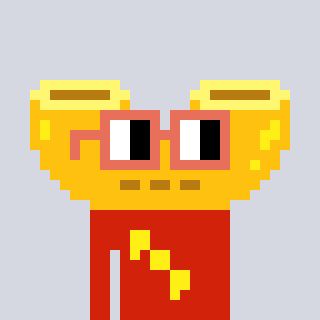
a pixel art character with square orange glasses, a macaroni-shaped head and a red-colored body on a cool background